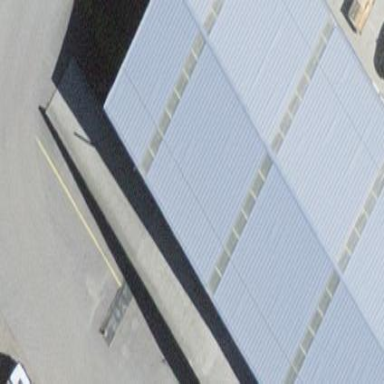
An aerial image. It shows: Building.